Interaction volume radius: 10 \u00c5
Interaction volume height: 25 \u00c5
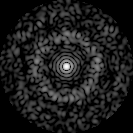
Disorder parameter: 0.8623